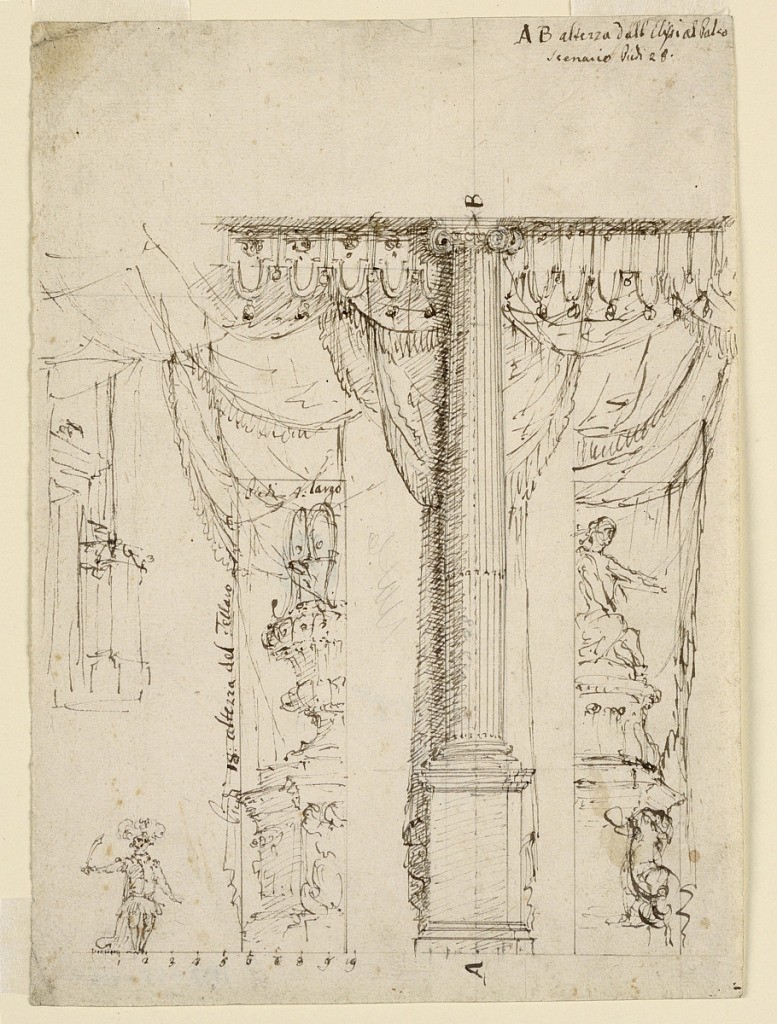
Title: Sketch for Three Side Wings with Part of Proscenium Frame
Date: early 18th century
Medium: Pen and black ink, graphite on cream laid paper
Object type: Drawing
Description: A fluted Ionic column upon a pedestal, parts of the stage frame on either side. At left, right side wing with large vase upon a pedestal. At right, left side wing with sculpture of seated figure upon a pedestal. An actor in the fantastic attire of a warrior is represented at left, standing on the floor line with plumed hat and sword. Scale is indicated on left part of floor line. The width of the column at the broadest point of the entasis is possibly indicated. At center of left edge, sketch of a side wing, part of building with door.